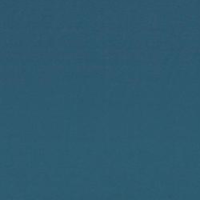
EUNIS habitat code: 14
Species observed at this site:
Passer domesticus
Pyrrhocorax graculus
Monticola saxatilis
Motacilla alba
Hirundo rustica
Turdus merula